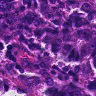
Metastatic tissue present: yes